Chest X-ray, PA view. Patient: 54 years old, sex F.
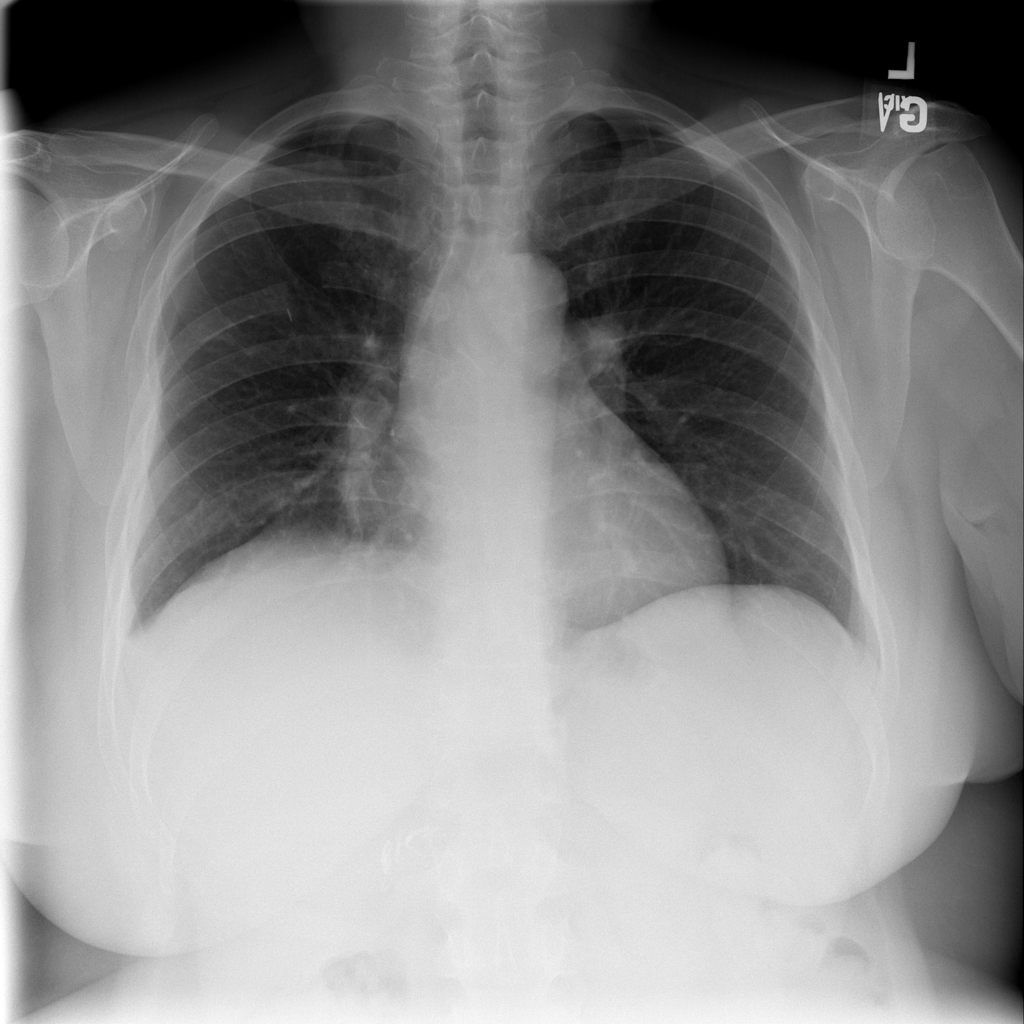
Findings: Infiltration